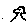
Label: tree